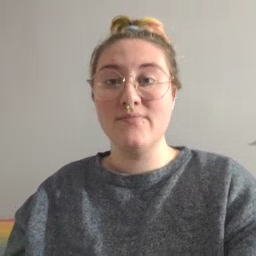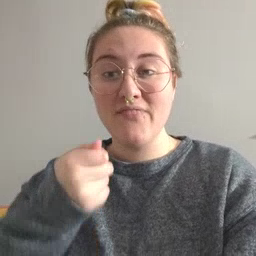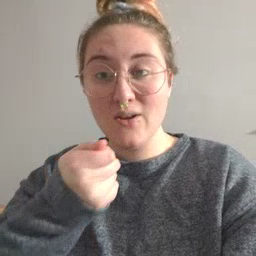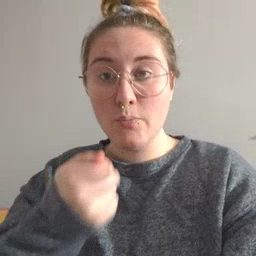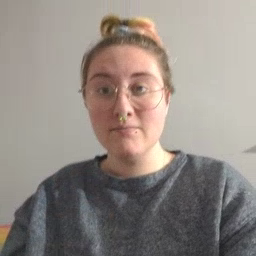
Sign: vacuum